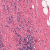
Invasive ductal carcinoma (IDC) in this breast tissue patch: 0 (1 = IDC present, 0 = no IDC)